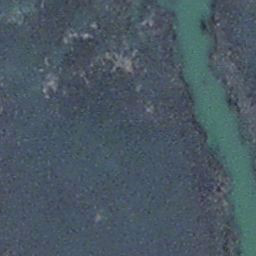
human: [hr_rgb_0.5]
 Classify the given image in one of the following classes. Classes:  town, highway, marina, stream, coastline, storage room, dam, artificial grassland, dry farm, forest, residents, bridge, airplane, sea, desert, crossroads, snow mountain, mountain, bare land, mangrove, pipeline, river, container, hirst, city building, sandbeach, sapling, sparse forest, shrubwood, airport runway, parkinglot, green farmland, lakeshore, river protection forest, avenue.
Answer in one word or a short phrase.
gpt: stream